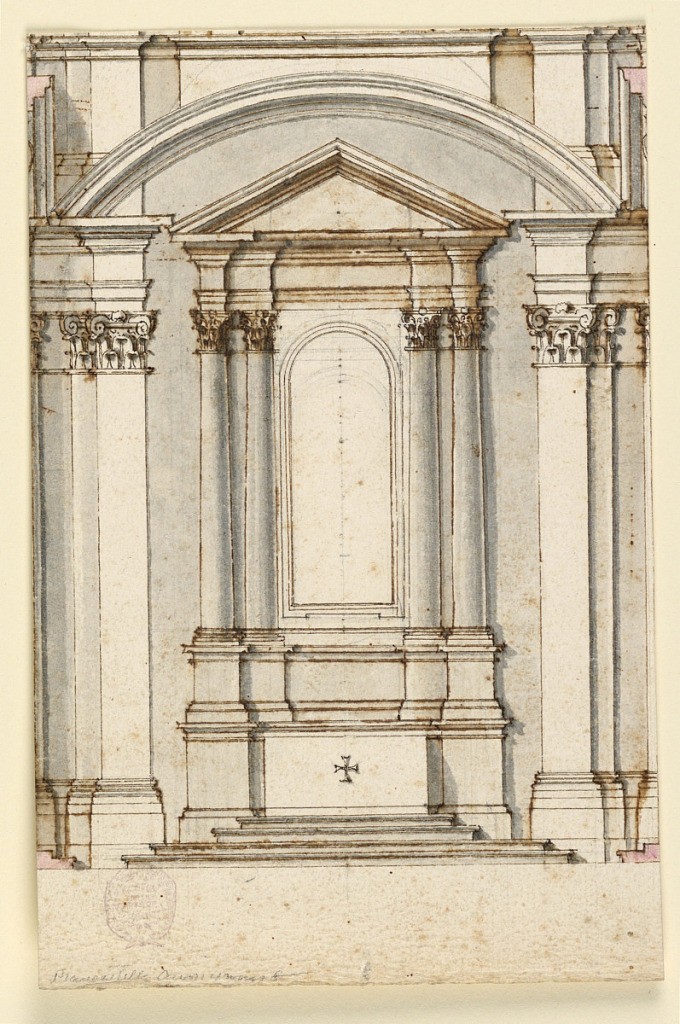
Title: Elevation of an Altar
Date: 1700–1730
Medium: Pen, brown ink, and graphite with brown, grayand pink wash on white laid paper.
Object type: Drawing
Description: Vertical composition with the elevation of an altar. The altar has two pairs of embedded Corinthian columns, each with a triangular pediment and picture frame. The altar is framed by two pilasters and an arch.